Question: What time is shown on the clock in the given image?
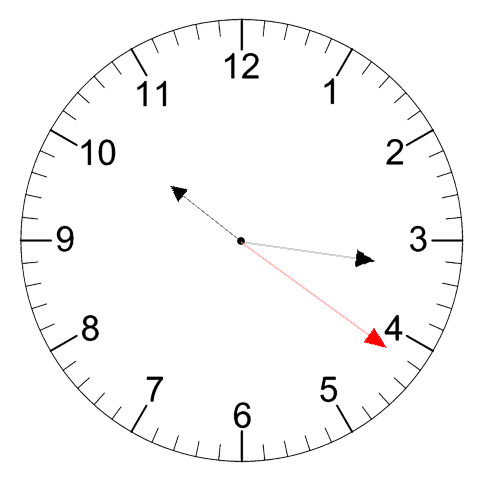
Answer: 10:16:21